Interaction volume radius: 10 \u00c5
Interaction volume height: 25 \u00c5
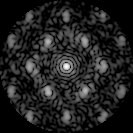
Disorder parameter: 0.5184